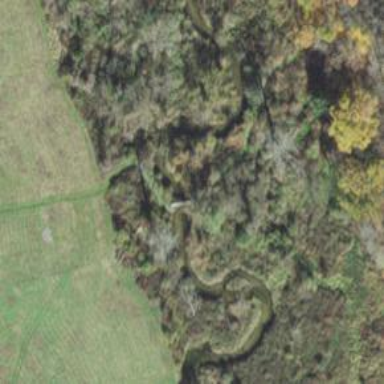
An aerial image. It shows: Path leading to bridge.